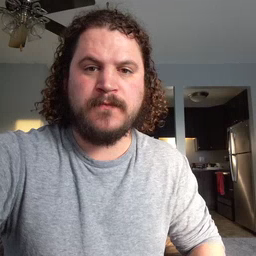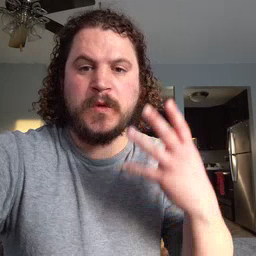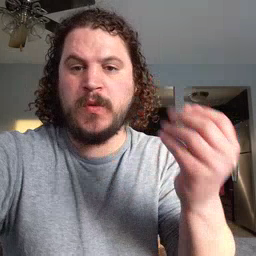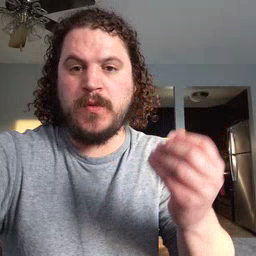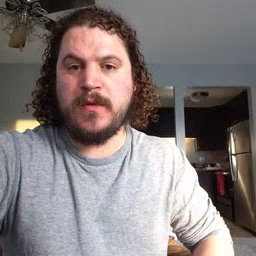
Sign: go